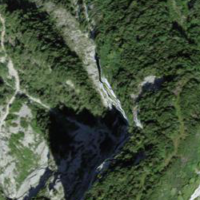
EUNIS habitat code: 32
Species observed at this site:
Laserpitium latifolium